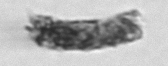
Label: fecal_pellet